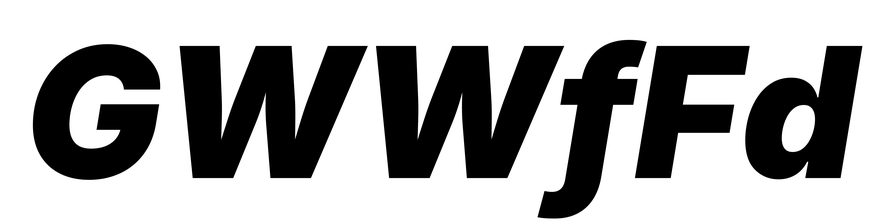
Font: Inter-Italic_Black_Italic